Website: slack
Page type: billing-address
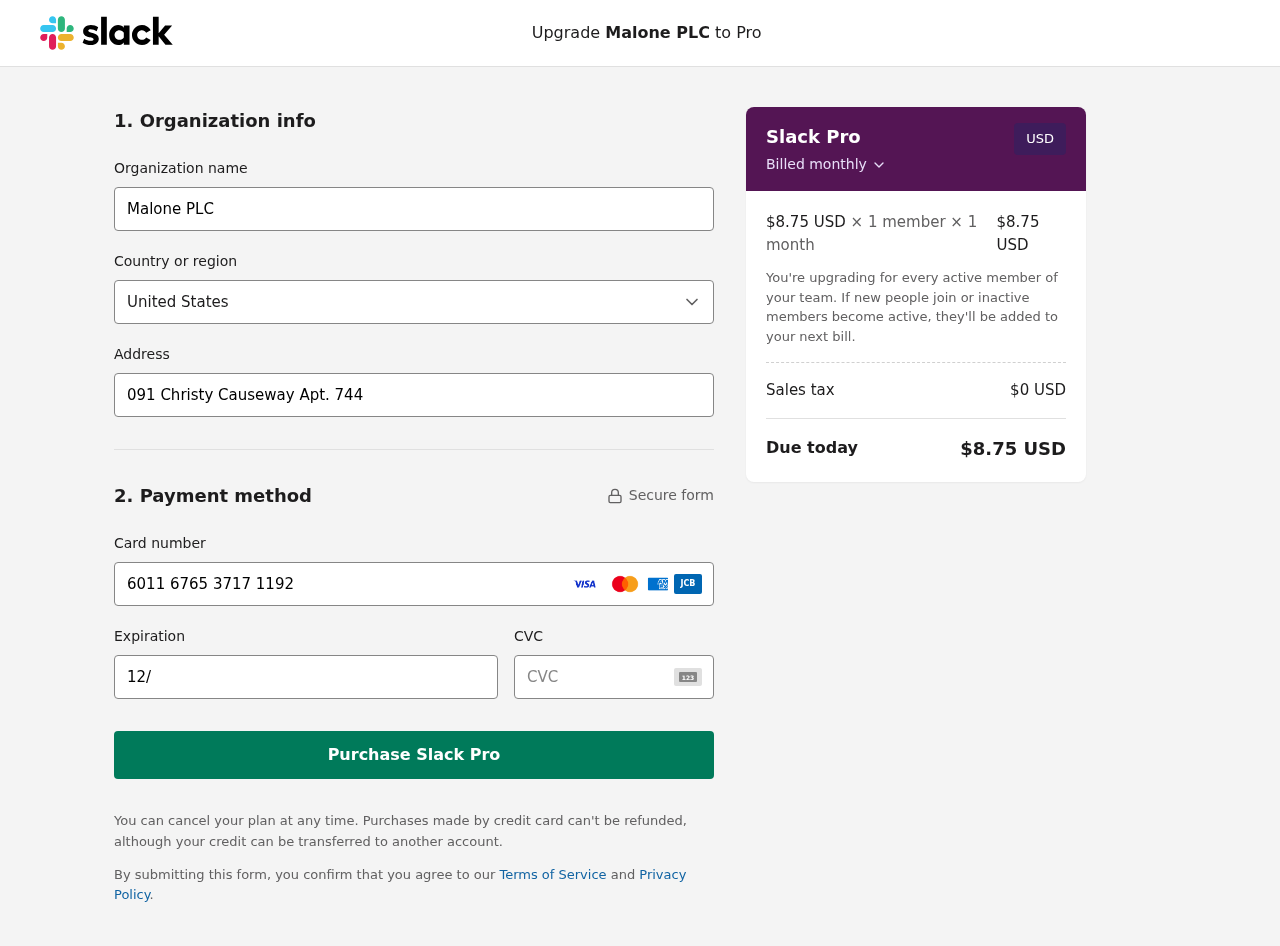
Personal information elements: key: PII_CARD_CVV
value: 621
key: PII_CARD_EXPIRY
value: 12/29
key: PII_CARD_NUMBER
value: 6011 6765 3717 1192
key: PII_COMPANY
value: Malone PLC
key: PII_COUNTRY
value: United States
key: PII_STREET
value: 091 Christy Causeway Apt. 744
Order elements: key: ORDER_PRICE_PER_MEMBER
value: $8.75 USD
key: ORDER_MEMBER_COUNT
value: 1
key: ORDER_MONTH_COUNT
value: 1
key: ORDER_SUBTOTAL
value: $8.75 USD
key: ORDER_TAX
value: $0
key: ORDER_TOTAL
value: $8.75 USD